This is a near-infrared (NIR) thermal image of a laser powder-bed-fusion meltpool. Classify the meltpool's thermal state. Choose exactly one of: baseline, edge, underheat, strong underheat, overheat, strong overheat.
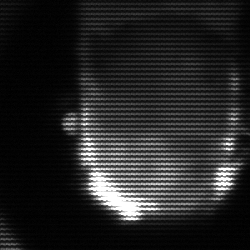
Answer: baseline